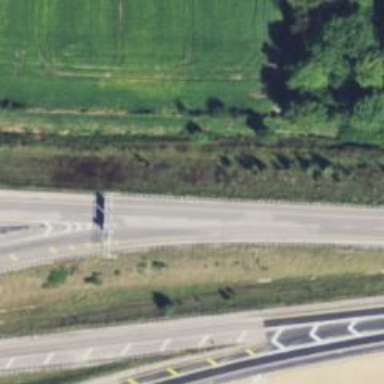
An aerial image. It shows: Asphalt motorway.